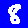
Digit: 8